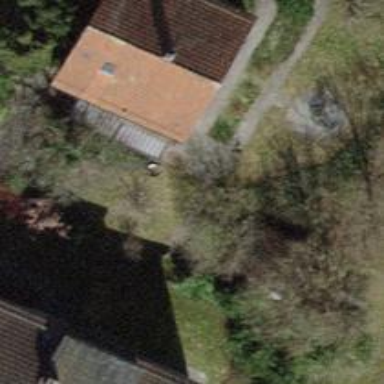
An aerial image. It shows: Building with tiled roof.